Field crop: maize
Growth stage: 1
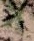
Species: atriplex